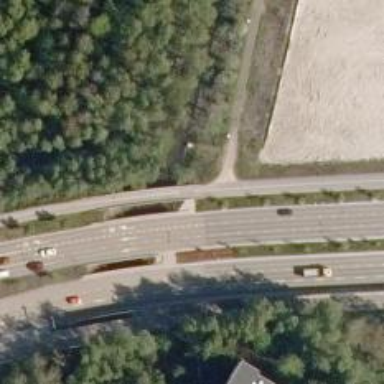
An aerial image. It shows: Asphalt cycleway.